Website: ulta-beauty
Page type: delivery-shipping
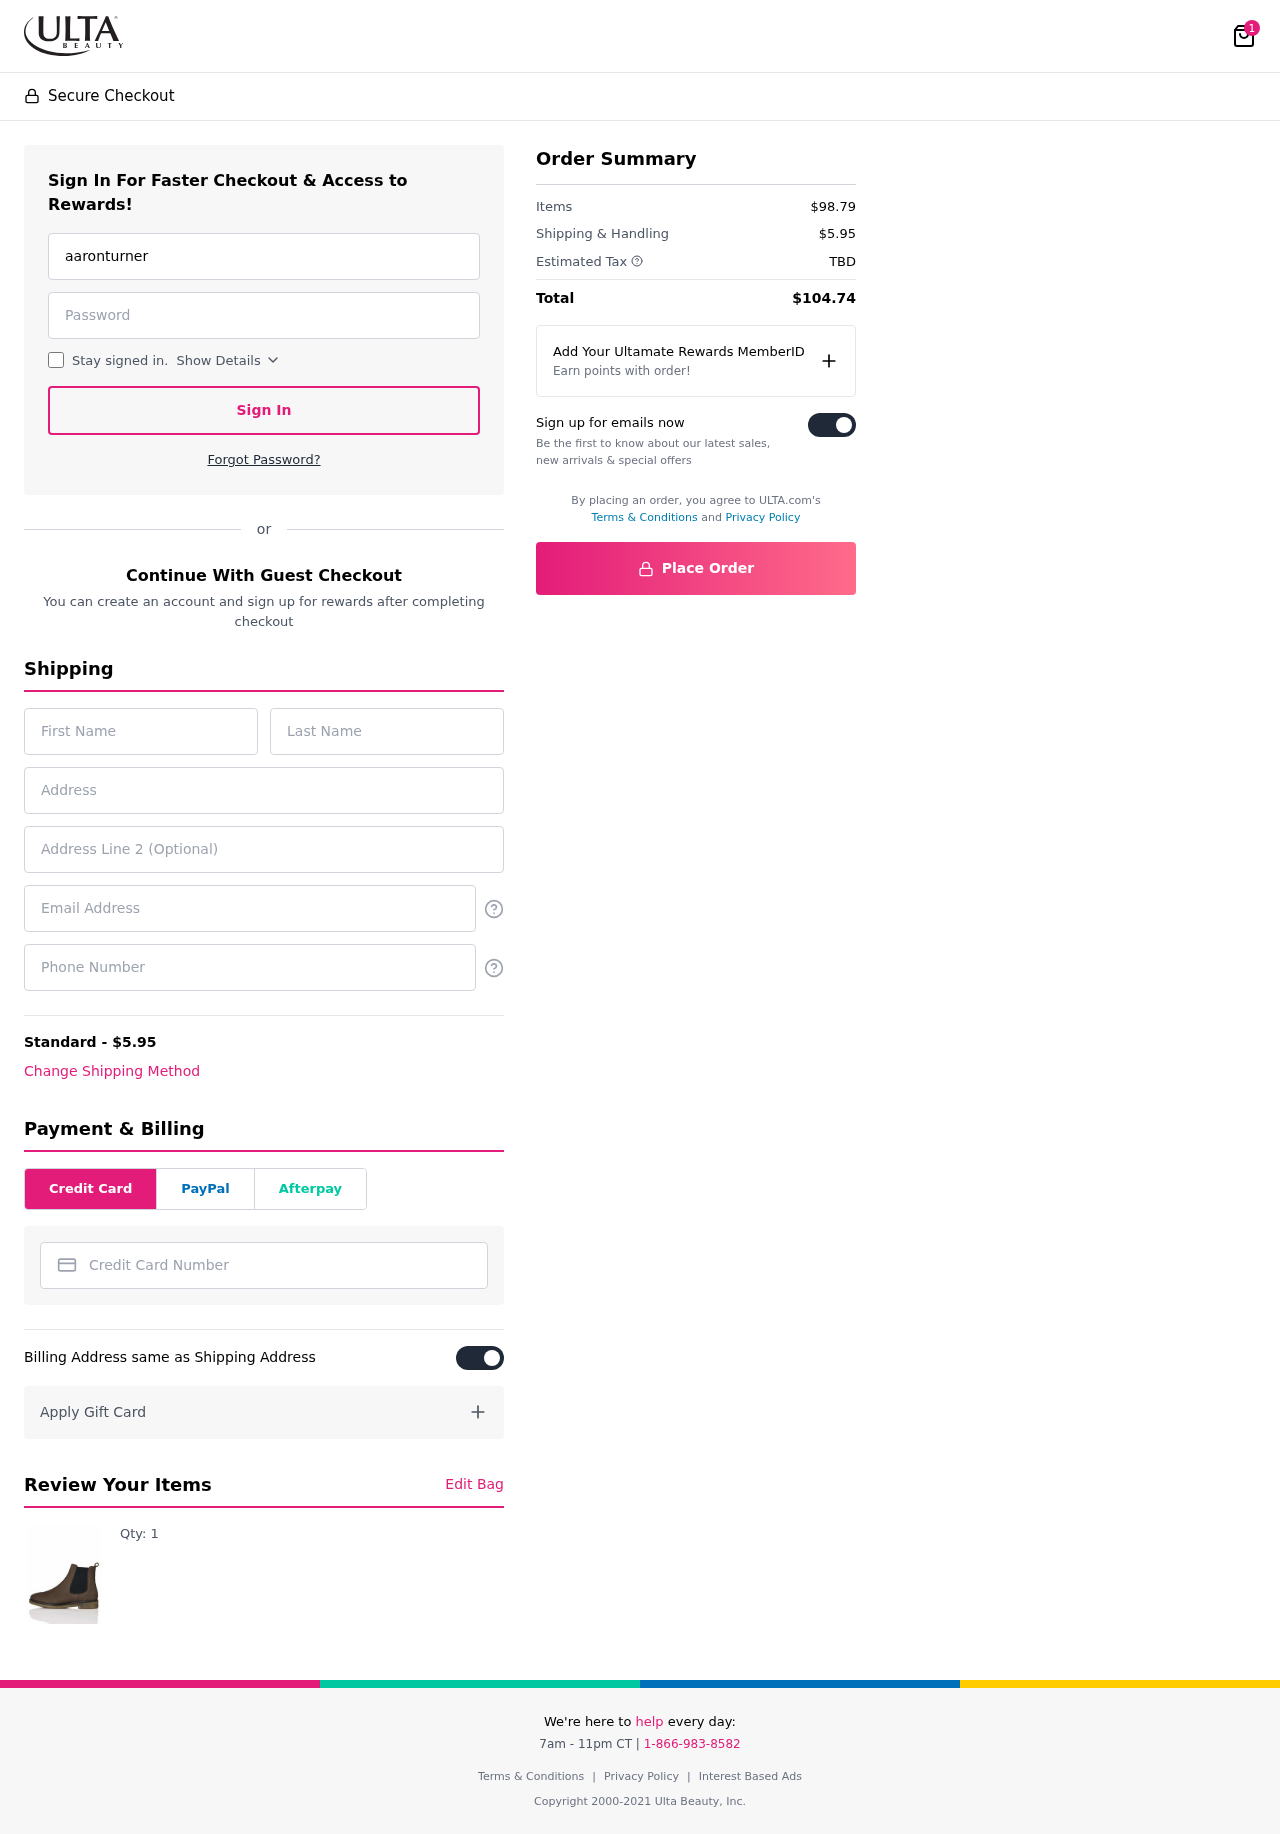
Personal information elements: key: PII_CARD_NUMBER
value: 4636 5779 7261 4805
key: PII_EMAIL
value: aaronturner@yahoo.com
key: PII_EMAIL2
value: aaronturner@yahoo.com
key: PII_FIRSTNAME
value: Aaron
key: PII_LASTNAME
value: Turner
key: PII_PHONE
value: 7334698158
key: PII_STREET
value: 47700 Brandon Plaza Apt. 477
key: PII_STREET2
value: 620 Adam Lane
Product elements: key: PRODUCT1_QUANTITY
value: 1
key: PRODUCT1
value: Qty: 1
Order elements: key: ORDER_NUM_ITEMS
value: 1
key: ORDER_SHIPPING_COST
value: $5.95
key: ORDER_SUBTOTAL
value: $98.79
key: ORDER_TAX
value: TBD
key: ORDER_TOTAL
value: $104.74